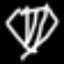
Label: diamond